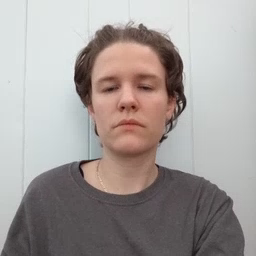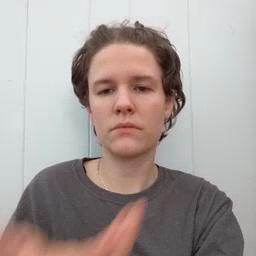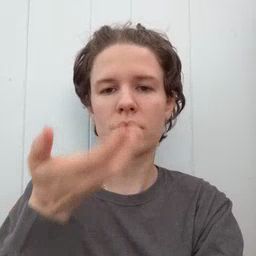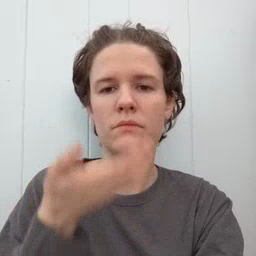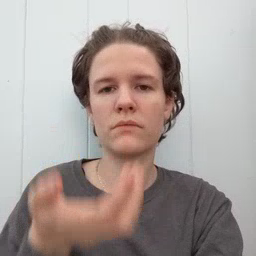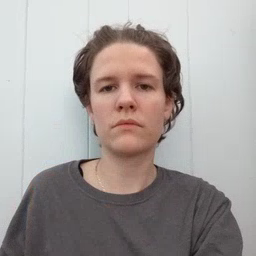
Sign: cereal